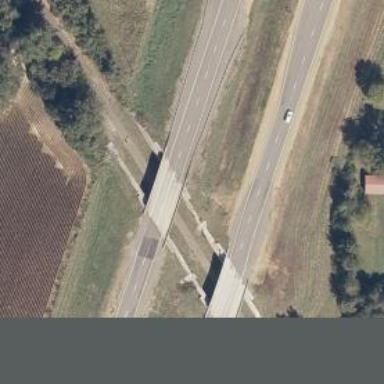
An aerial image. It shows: Primary highway bridge with dual carriageway.